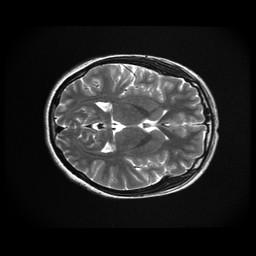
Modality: T2w
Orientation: axial
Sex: female
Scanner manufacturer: ge
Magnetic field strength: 3 T
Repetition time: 5 s
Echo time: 0.1012 s